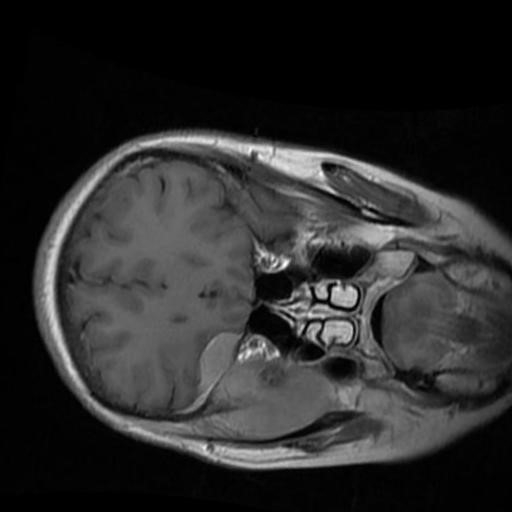
Label: brain_menin